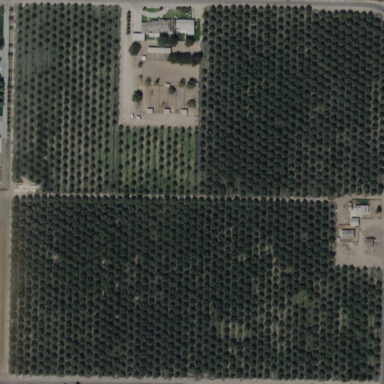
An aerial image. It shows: Orchard.